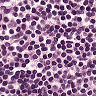
Metastatic tissue present: no